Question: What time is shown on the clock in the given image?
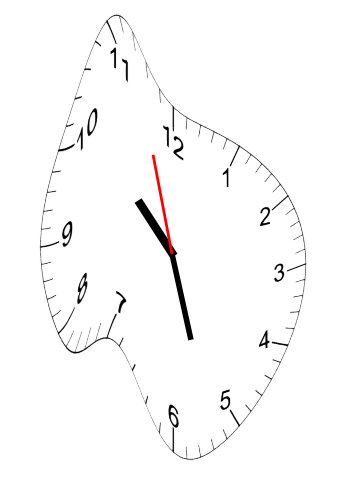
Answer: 10:26:57